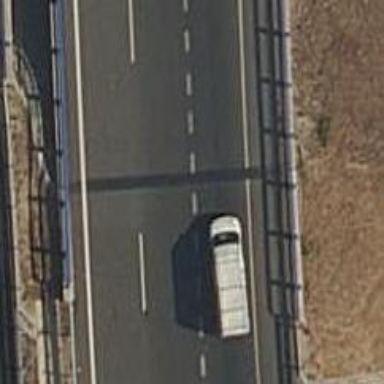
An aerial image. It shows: Motorway link.